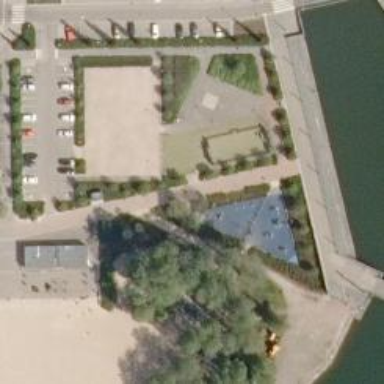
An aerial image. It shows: Playground with springy equipment.